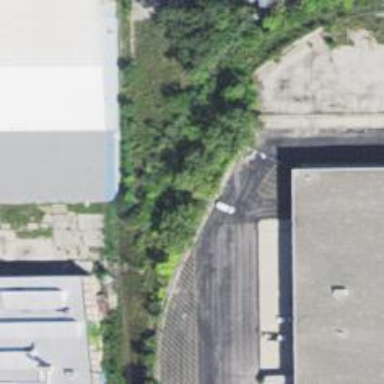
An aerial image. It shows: Abandoned railway yard.